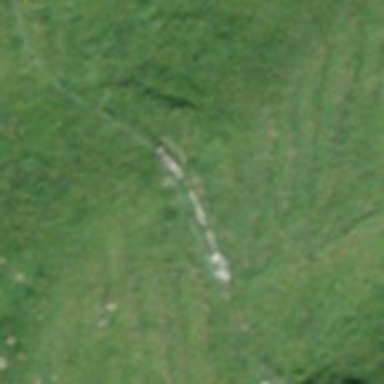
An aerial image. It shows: Dry stone wall barrier.